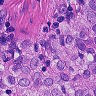
Metastatic tissue present: yes